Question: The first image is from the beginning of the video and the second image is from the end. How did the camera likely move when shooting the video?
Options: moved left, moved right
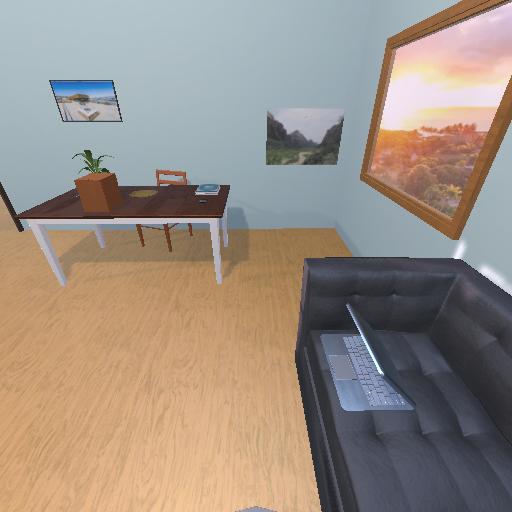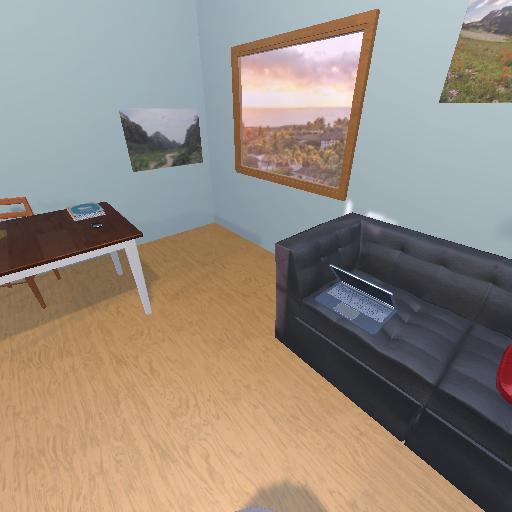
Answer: moved left